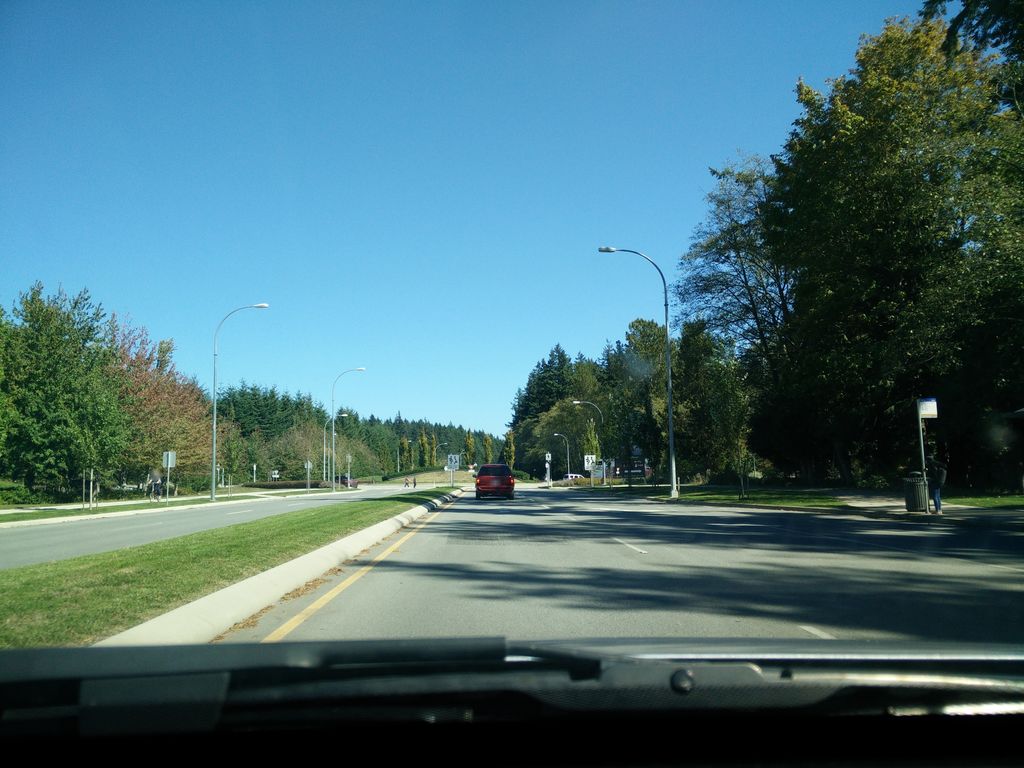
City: vancouver